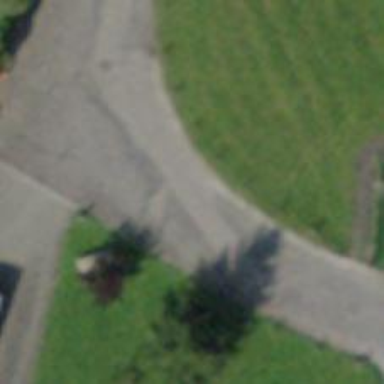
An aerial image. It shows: Unclassified road with asphalt surface and no sidewalk.